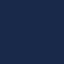
Land use / land cover class: SeaLake